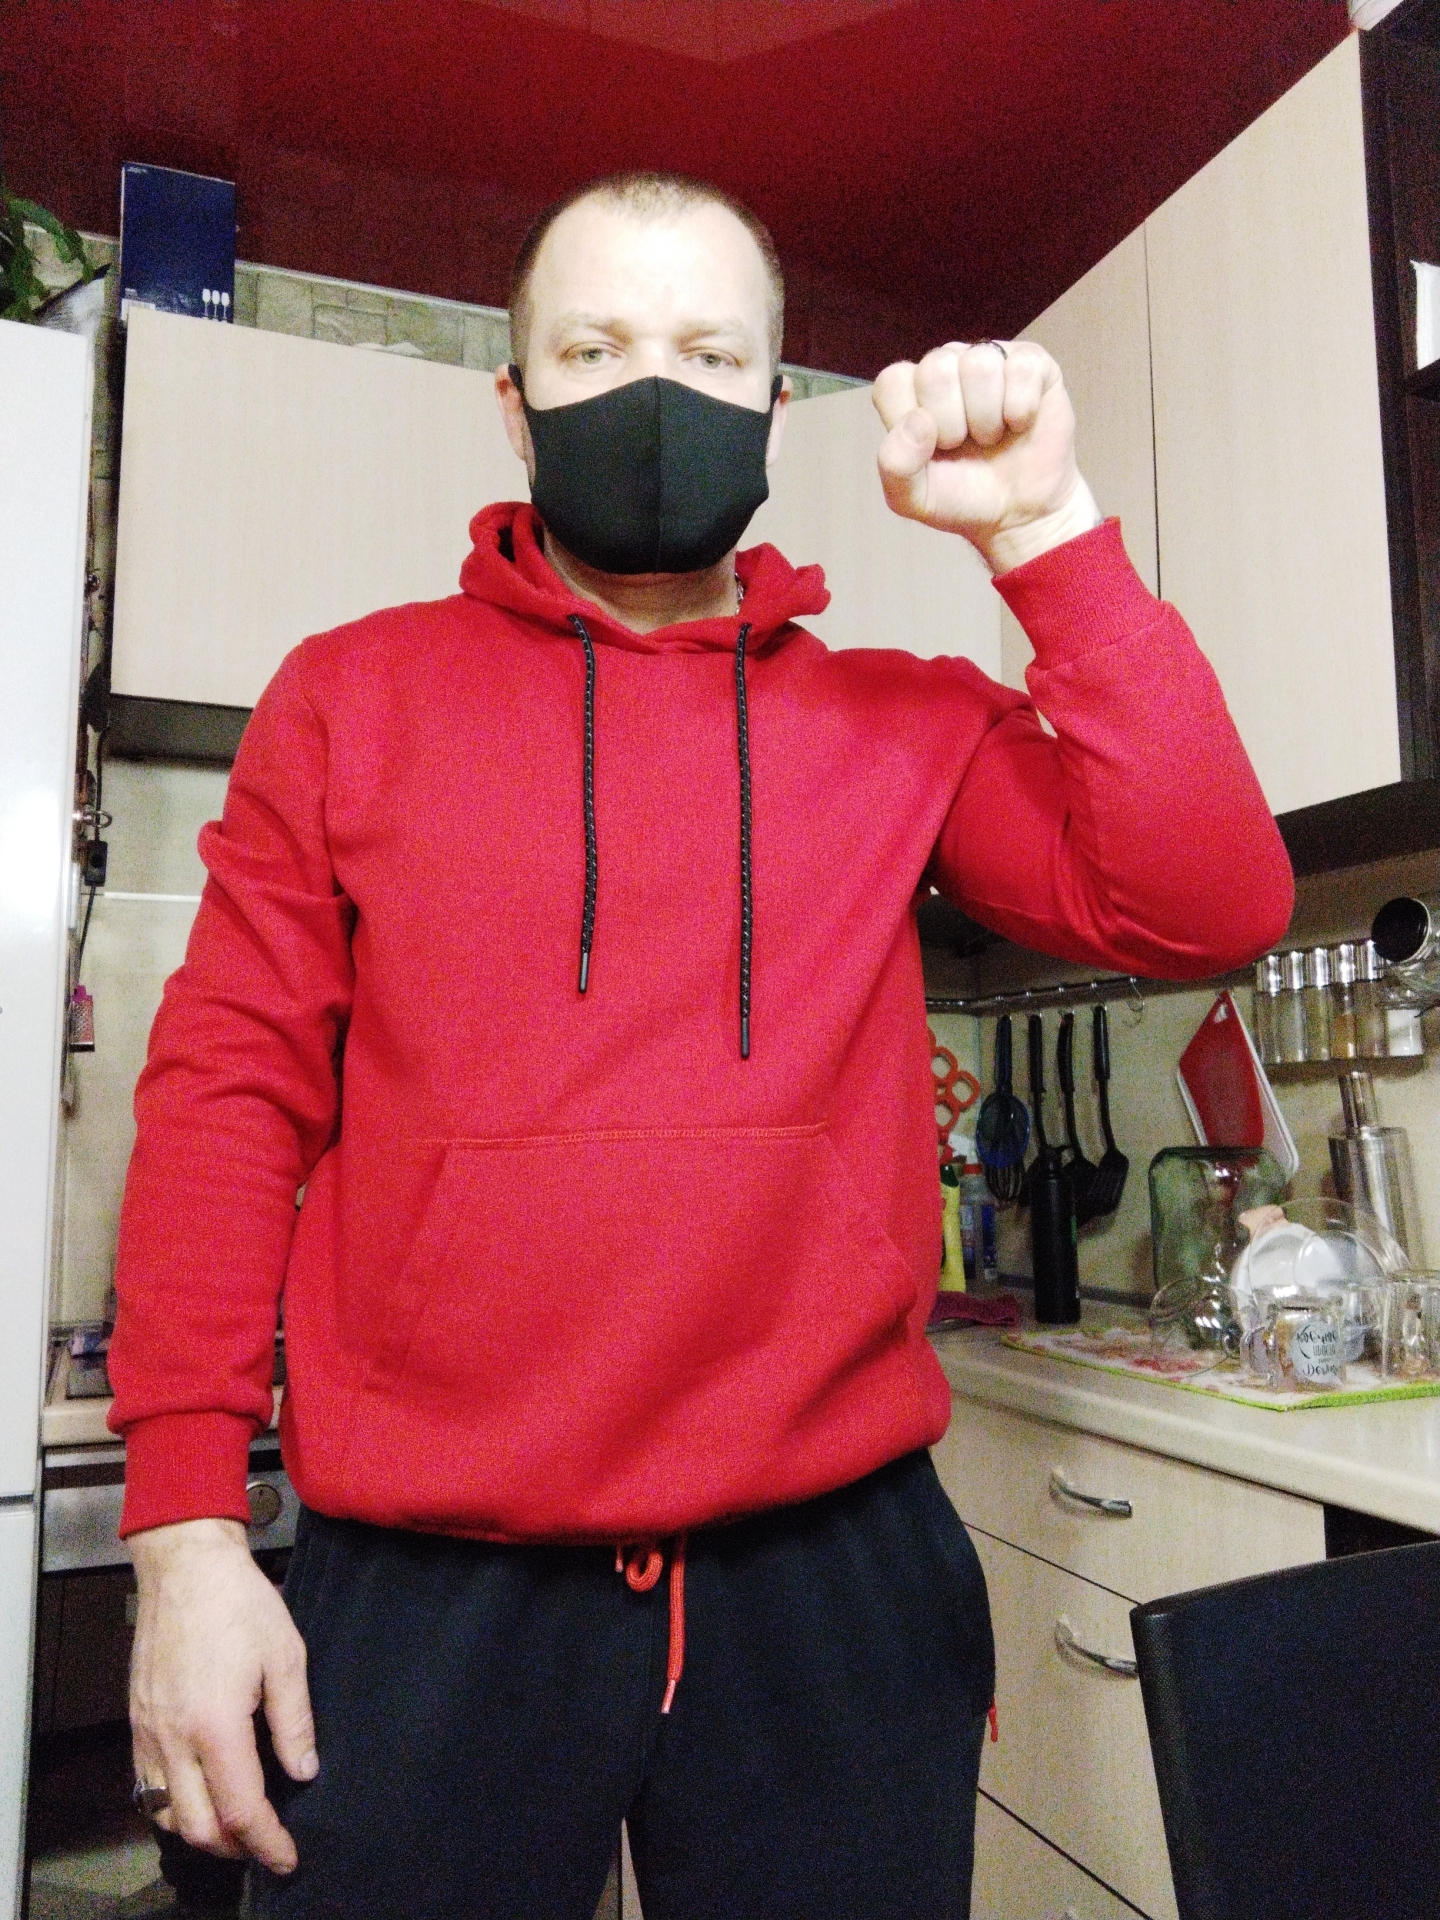
Label: noise